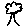
Label: tree